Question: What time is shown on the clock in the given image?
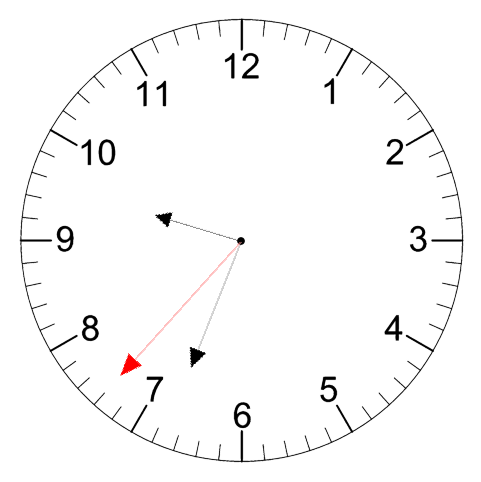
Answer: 09:33:37